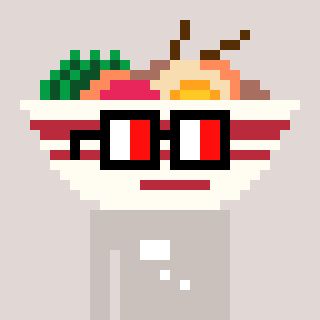
a pixel art character with square glasses with black frames and red eyes, a noodles-shaped head and a foggrey-colored body on a warm background